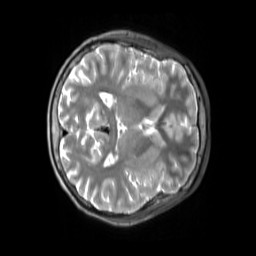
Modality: T2w
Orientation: axial
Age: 34
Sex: male
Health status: ill
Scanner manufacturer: siemens
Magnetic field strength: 3 T
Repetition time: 2.8 s
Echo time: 0.326 s